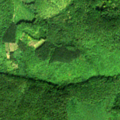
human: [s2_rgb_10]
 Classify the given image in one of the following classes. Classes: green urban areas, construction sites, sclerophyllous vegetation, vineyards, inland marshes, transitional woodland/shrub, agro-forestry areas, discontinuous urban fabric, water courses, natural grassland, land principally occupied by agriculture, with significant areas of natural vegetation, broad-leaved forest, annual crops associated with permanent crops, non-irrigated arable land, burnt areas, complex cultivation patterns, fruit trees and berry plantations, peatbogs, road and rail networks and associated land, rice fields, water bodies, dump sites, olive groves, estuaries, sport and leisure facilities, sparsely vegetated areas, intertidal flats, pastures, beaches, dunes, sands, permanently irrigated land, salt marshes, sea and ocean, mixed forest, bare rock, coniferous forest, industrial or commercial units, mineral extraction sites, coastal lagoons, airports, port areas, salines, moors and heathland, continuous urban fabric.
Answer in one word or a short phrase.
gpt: broad-leaved forest, mixed forest